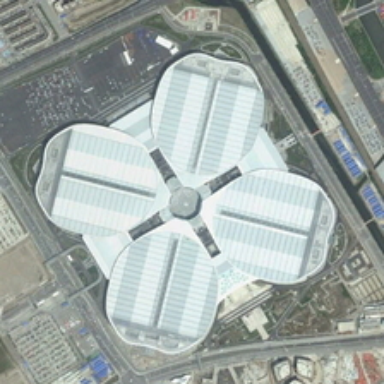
Several parking lots are around a large white building like a flower .